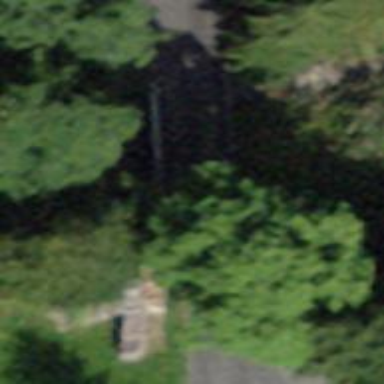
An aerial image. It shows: Service road on bridge.